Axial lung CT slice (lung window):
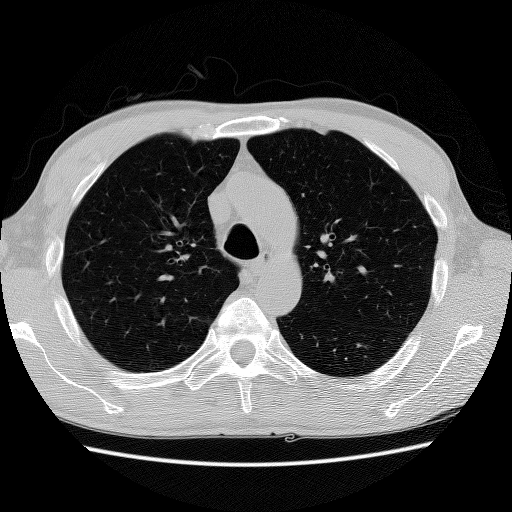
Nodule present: no